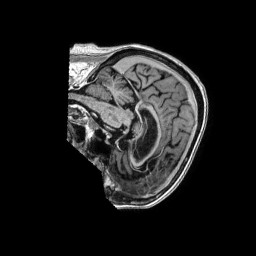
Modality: T1w
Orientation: sagittal
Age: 68
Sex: female
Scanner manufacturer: philips
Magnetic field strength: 1.5 T
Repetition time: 0.007148 s
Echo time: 0.003231 s